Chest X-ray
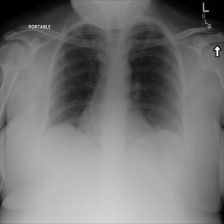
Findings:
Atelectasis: positive
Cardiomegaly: negative
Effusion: negative
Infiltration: negative
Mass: negative
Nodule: negative
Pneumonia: negative
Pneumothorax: negative
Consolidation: negative
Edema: negative
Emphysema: negative
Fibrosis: negative
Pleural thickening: negative
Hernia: negative